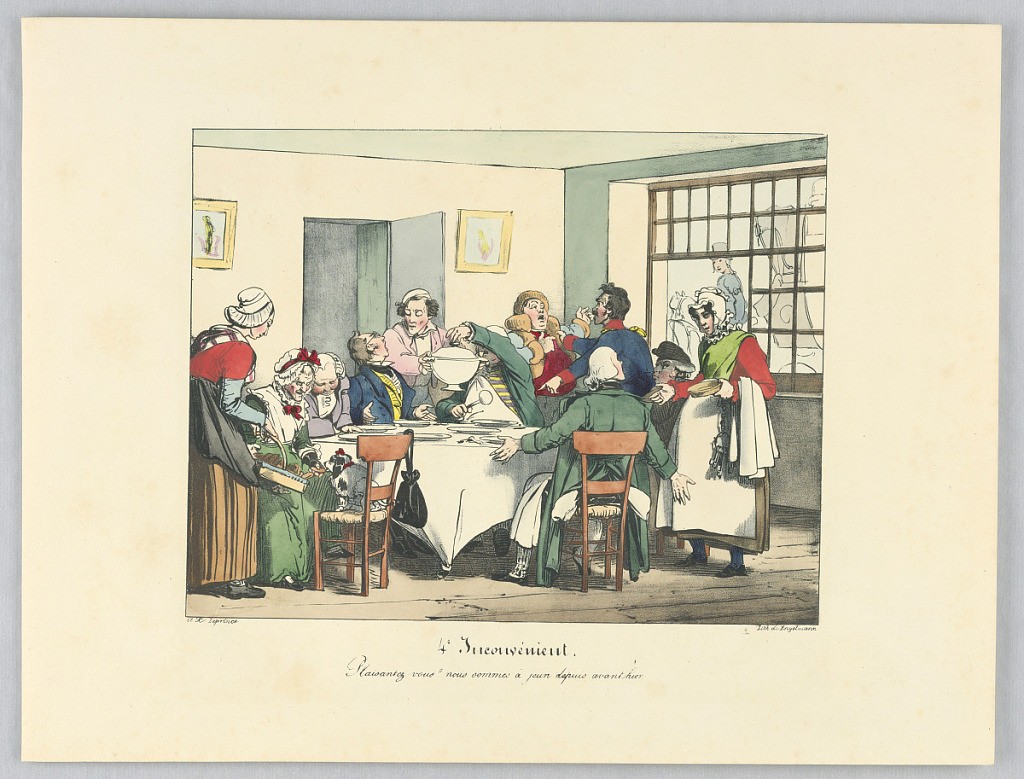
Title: Plaisantez vois? Nous sommes à jeun depuis avant hier, Plate 4 from "Inconvénient"
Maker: Auguste-Xavier Leprince, French, 1799 - 1826
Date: ca. 1825
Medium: Lithograph, brush and watercolor on paper
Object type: Print
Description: Dinner at an inn. Woman feeding her dog, left. Couch outside the window, right. Title and artists' names below.